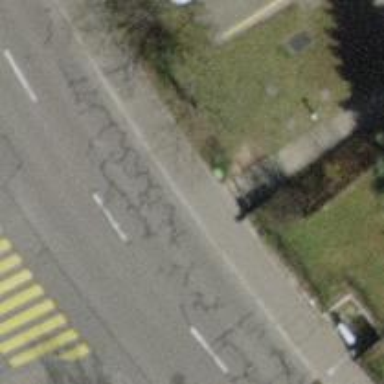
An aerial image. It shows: Sidewalk.